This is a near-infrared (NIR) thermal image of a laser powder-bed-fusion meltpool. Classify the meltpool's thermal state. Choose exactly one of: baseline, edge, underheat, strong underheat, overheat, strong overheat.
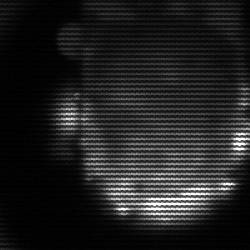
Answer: baseline